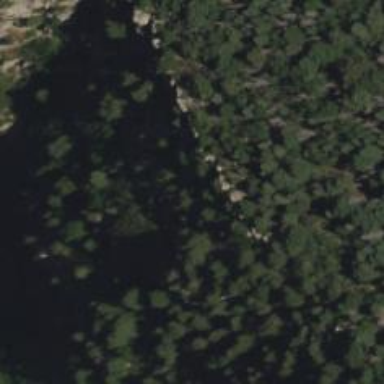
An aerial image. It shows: Natural cliff.